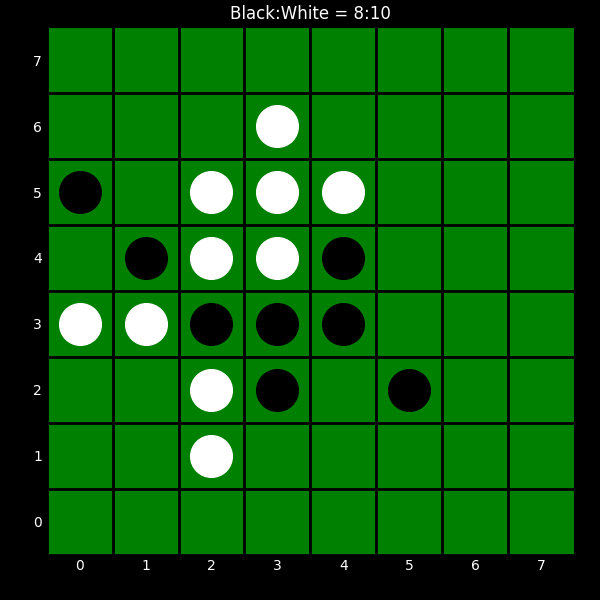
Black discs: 8
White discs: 10